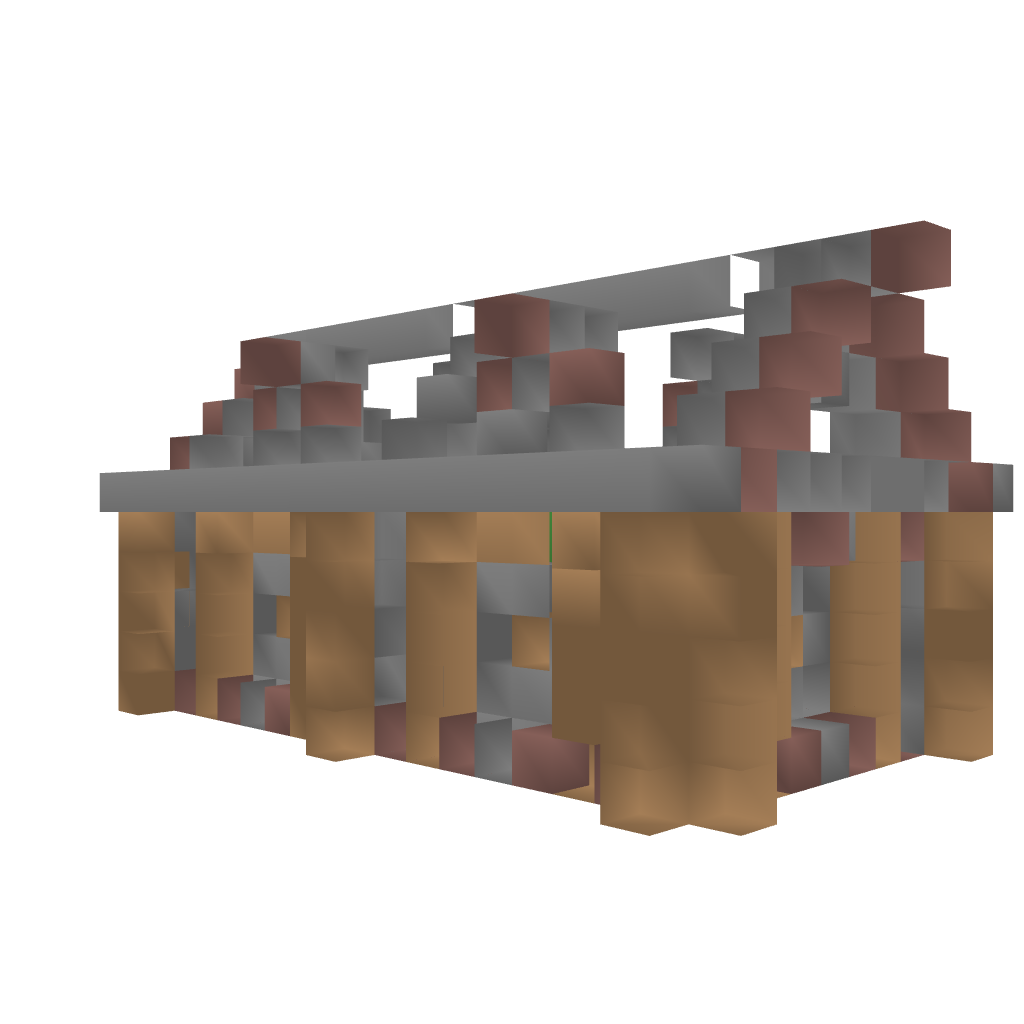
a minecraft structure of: House 1 bad low quality